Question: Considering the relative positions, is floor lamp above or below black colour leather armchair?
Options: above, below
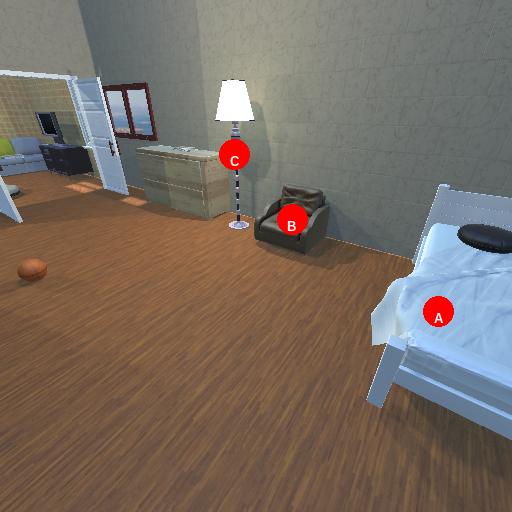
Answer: above